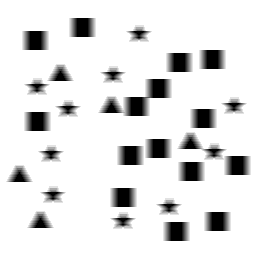
Squares: 15
Triangles: 5
Stars: 10
Total shapes: 30